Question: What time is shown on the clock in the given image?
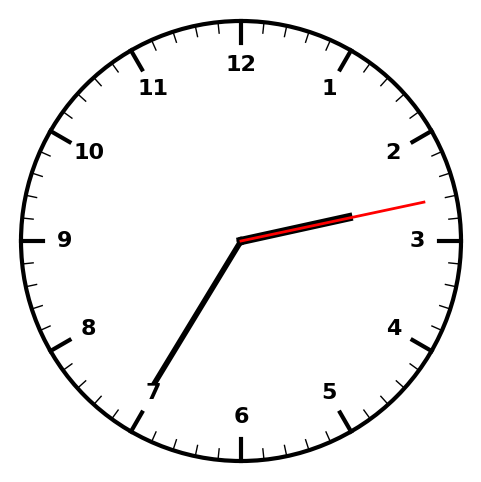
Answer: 02:35:13